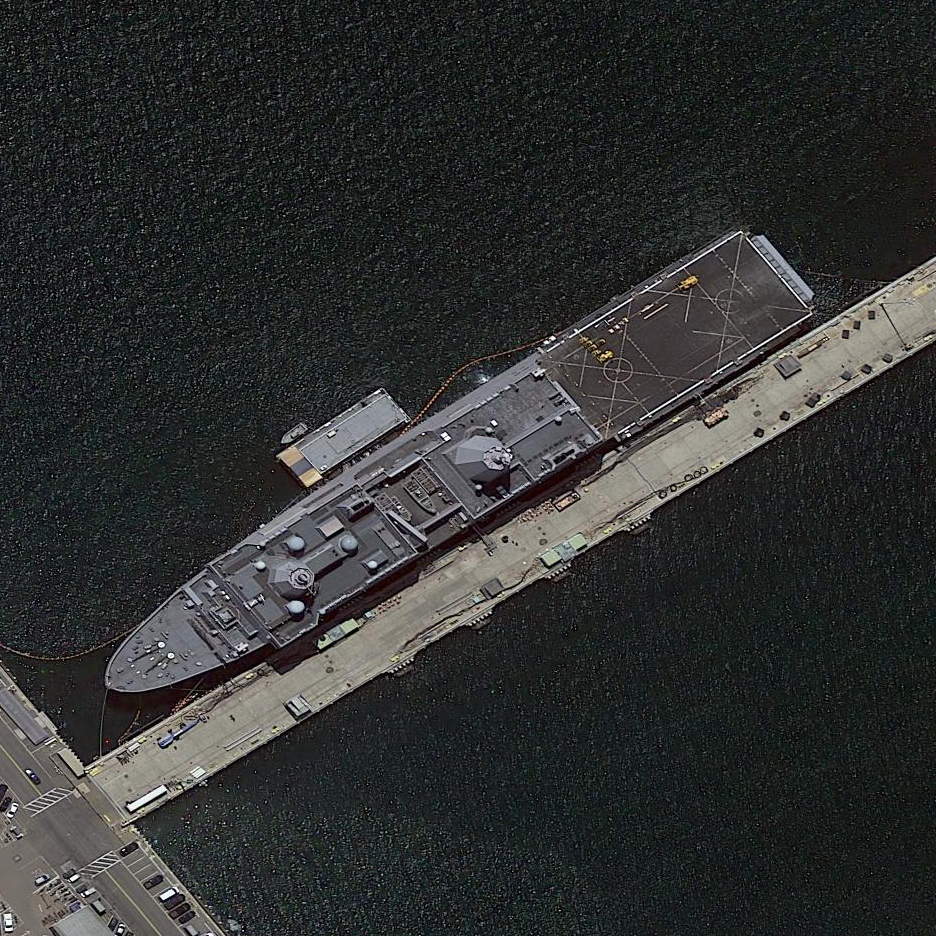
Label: combat